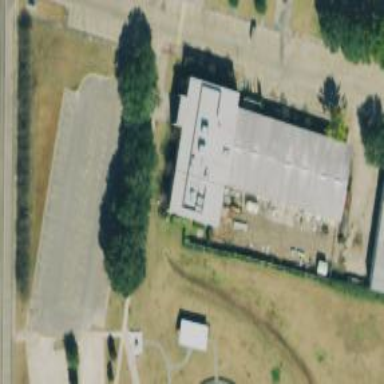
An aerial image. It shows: College building.